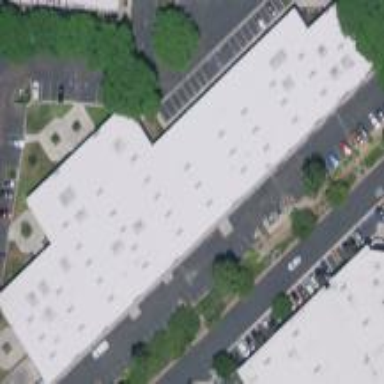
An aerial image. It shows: Industrial building.